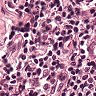
Metastatic tissue present: no